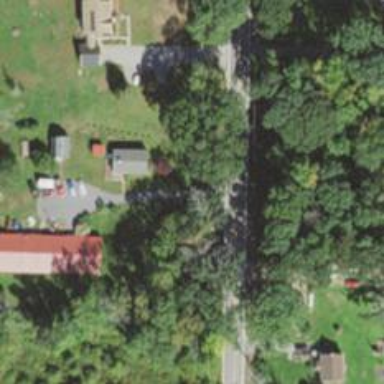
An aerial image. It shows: Residential driveway used as service road.